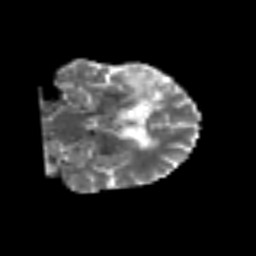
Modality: MD
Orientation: coronal
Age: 76
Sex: female
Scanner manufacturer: siemens
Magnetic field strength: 3 T
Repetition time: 6.1 s
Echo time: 0.101 s